Question: I have two Core Data entities: Asset and Image. An Asset has both, a To-Many and a To-One relationship to Image. See diagram:

For the domain, Asset>keyImage must be one of the Asset>images, so if an image is deleted from Asset>images, this image can no longer be the keyImage and keyImage becomes nil. (I have that part working).
If Asset>keyImage becomes nil (is deleted), i want to set it automatically to one of the other images in Asset>images, if there are any.
My question is about where to put the code that does set the keyImage to the next image in Asset>image. I was thinking about:
- '(void)removeImagesObject:(Image *)value;''NSManagedObject''Asset'- 'Asset''NSManagedObject''[self addObserver:self forKeyPath:@"keyImage" options:NSKeyValueObservingOptionNew context:&assetContextForKVO];'
Or somewhere completely different?
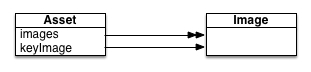
Answer: Since Asset has a set of Images (as implied by the to-many relationship) then it knows about all of the Images that are available to itself. If the keyImage is deleted from Image then when your code references Asset, it should check to see if keyImage is nil. If yes, then it should choose another image from the images (relationship) set and set it as keyImage. SQLite cannot automagically do this for you, just like it cannot arbitrarily assign Images to your Asset.
'''
@interface Asset : NSManagedObject
//...
@property (nonatomic, retain) NSSet *images;
@property (nonatomic, retain) Image *keyImage;
//...
@end
@interface MyViewController
//...
// fetch an asset object then
if (self.asset.keyImage == nil && [self.asset.images count] > 0)
[self.asset addImagesObject:[asset.images anyObject]];
@end
'''